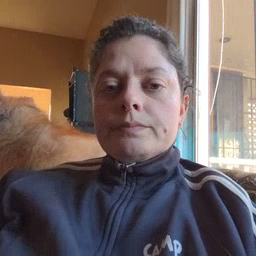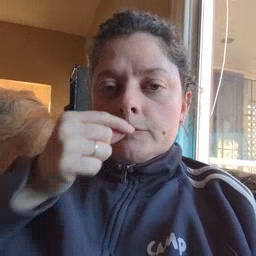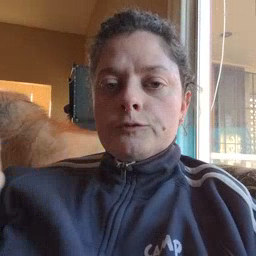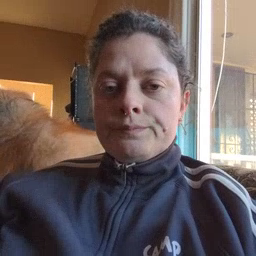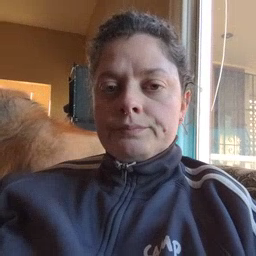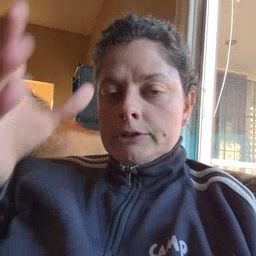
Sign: pencil